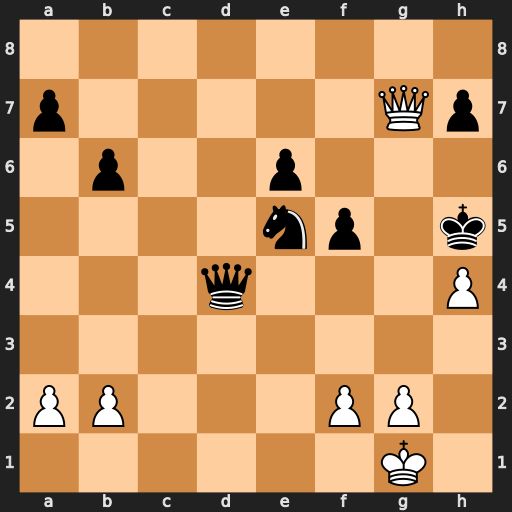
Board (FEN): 8/p5Qp/1p2p3/4np1k/3q3P/8/PP3PP1/6K1
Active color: w
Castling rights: -
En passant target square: -
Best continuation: Qg5#